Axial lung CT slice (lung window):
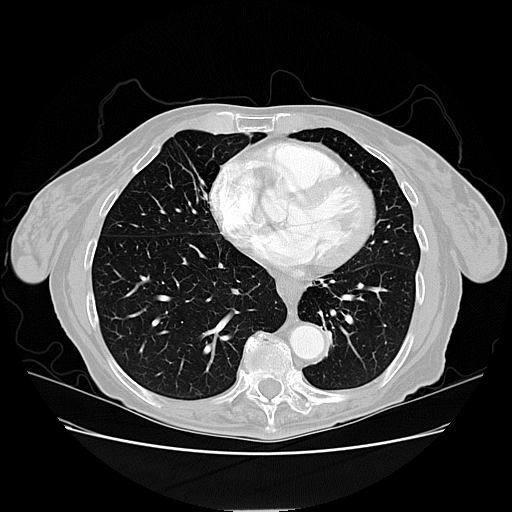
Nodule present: no